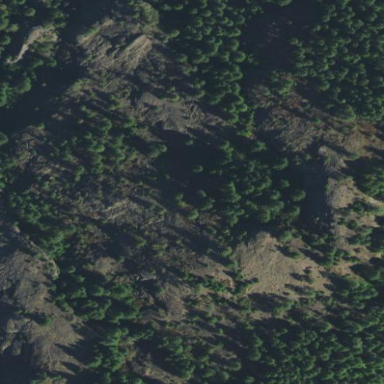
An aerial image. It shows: Landscape of bare rock.